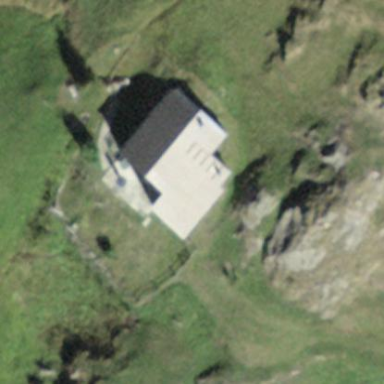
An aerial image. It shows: Gabled roof on farm auxiliary building.